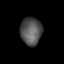
Tissue: lung
Cell type: Others
Senescence score: 0.2308
Nuclear area (px): 582
Mean DAPI intensity: 83.421